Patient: sex M, age 57
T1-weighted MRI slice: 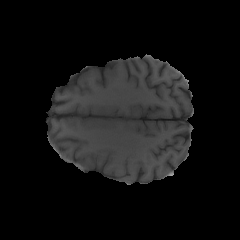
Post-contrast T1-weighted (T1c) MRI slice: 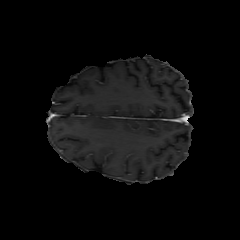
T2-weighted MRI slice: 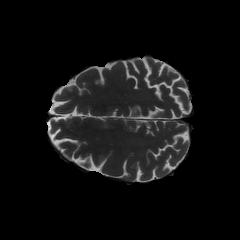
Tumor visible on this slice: no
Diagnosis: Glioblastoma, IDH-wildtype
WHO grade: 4